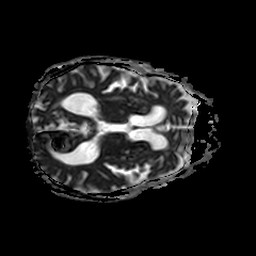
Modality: ADC
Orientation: axial
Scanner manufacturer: philips
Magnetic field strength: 3 T
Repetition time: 3.08 s
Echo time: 0.076 s